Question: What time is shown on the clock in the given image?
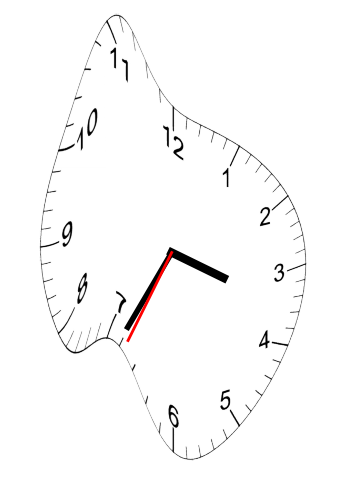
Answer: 03:34:34